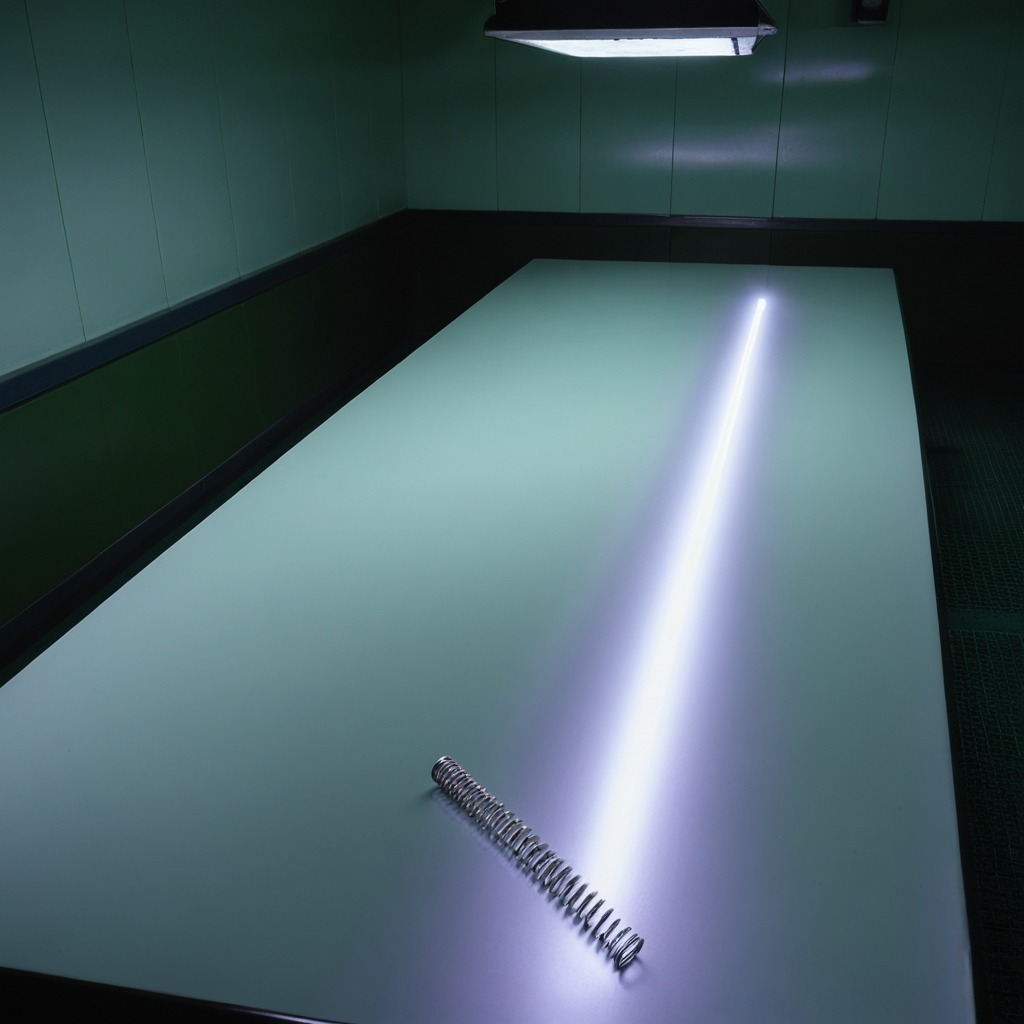
A coiled metal spring is lying on the table.